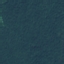
Land use / land cover class: Forest